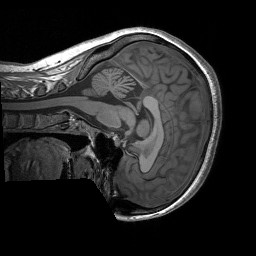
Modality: T1w
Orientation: sagittal
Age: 28
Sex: female
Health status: healthy
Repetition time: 1.9 s
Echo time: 0.00252 s